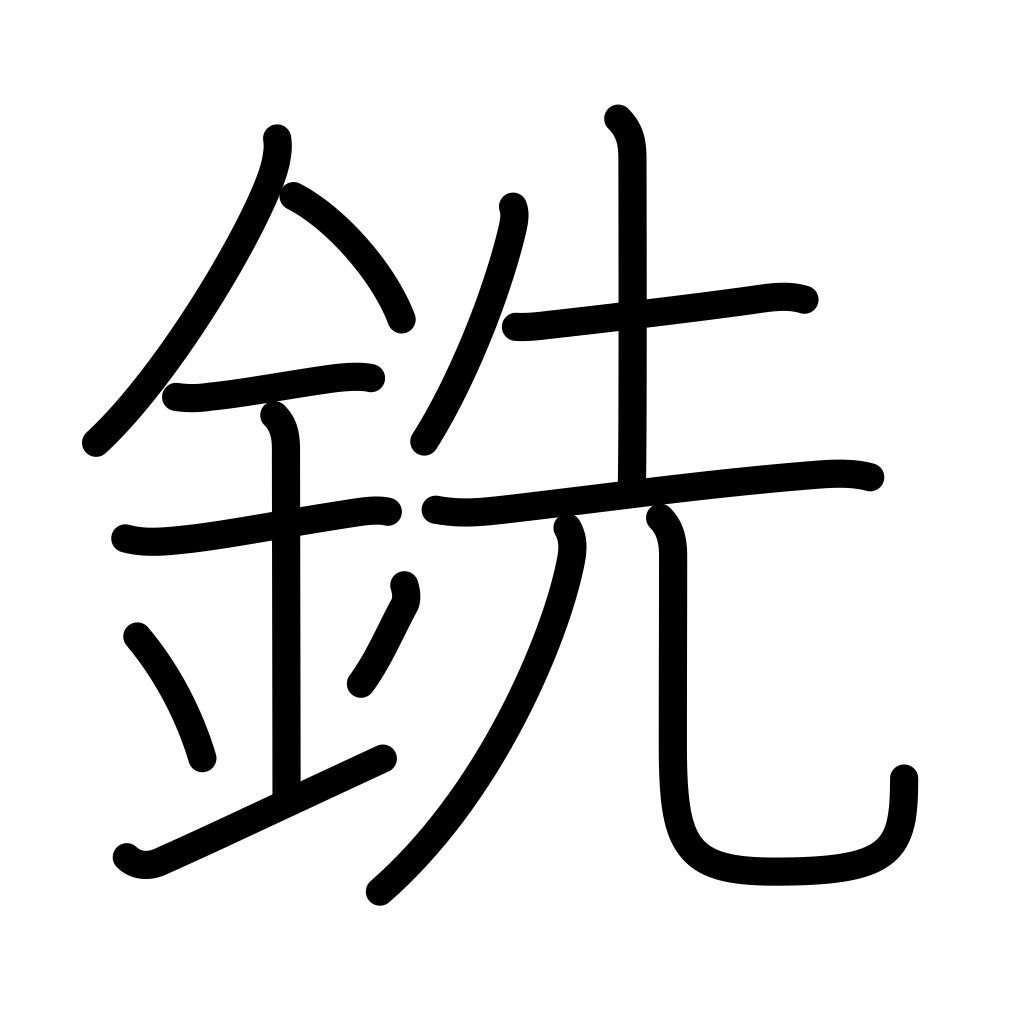
Meaning: pig iron